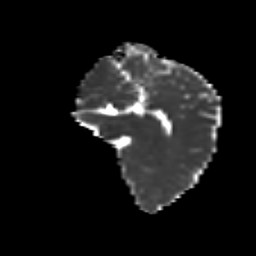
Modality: MD
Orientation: sagittal
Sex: female
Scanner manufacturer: siemens
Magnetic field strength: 3 T
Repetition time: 5 s
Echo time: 0.071 s